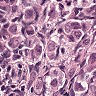
Metastatic tissue present: yes